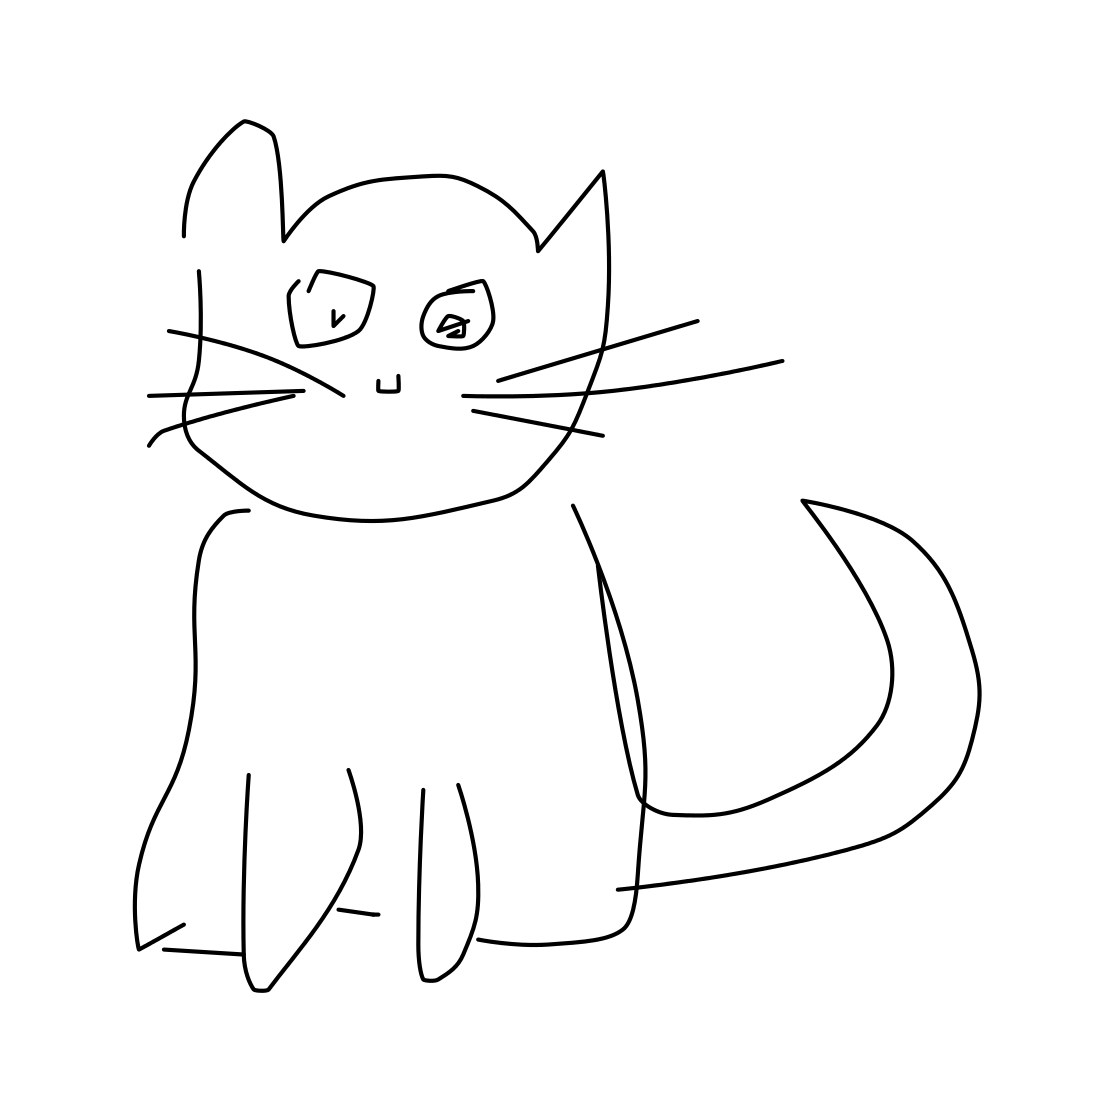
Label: cat